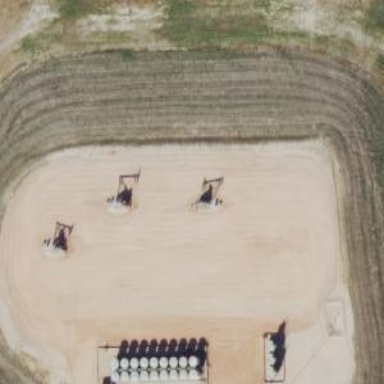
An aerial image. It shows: Petroleum well that is man-made.